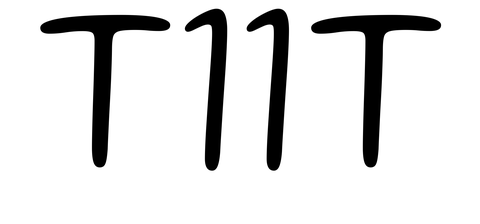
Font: Gluten_ExtraLight